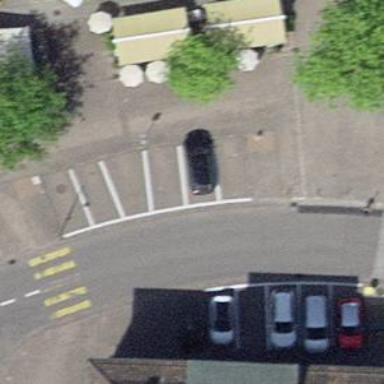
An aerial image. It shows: Street-side parking area.